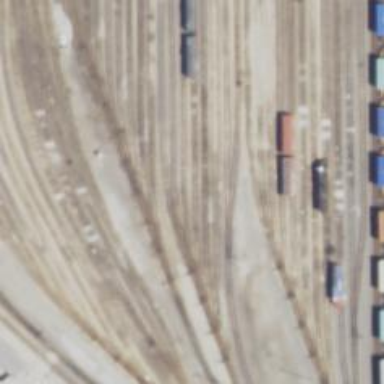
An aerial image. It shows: Railway yard in service.